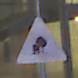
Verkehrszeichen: UnzureichendesLichtraumprofil
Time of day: Night
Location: Outdoor (Urban)
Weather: PartlyCloudy
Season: NotSpecified
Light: Artificial